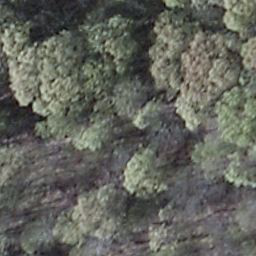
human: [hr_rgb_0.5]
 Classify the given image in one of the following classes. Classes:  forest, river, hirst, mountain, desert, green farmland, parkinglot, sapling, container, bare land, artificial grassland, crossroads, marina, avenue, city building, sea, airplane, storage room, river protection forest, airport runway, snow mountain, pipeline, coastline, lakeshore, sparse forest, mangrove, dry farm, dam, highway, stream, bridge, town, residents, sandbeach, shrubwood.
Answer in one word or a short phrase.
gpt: shrubwood